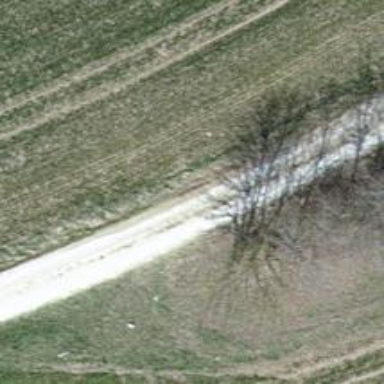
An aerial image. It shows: Track with pebblestone surface. The track type is grade2.